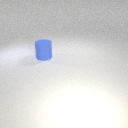
large blue rubber cylinder